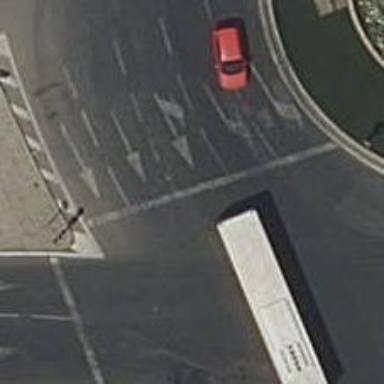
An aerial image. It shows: Road with traffic signals.